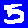
Digit: 5